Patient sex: M
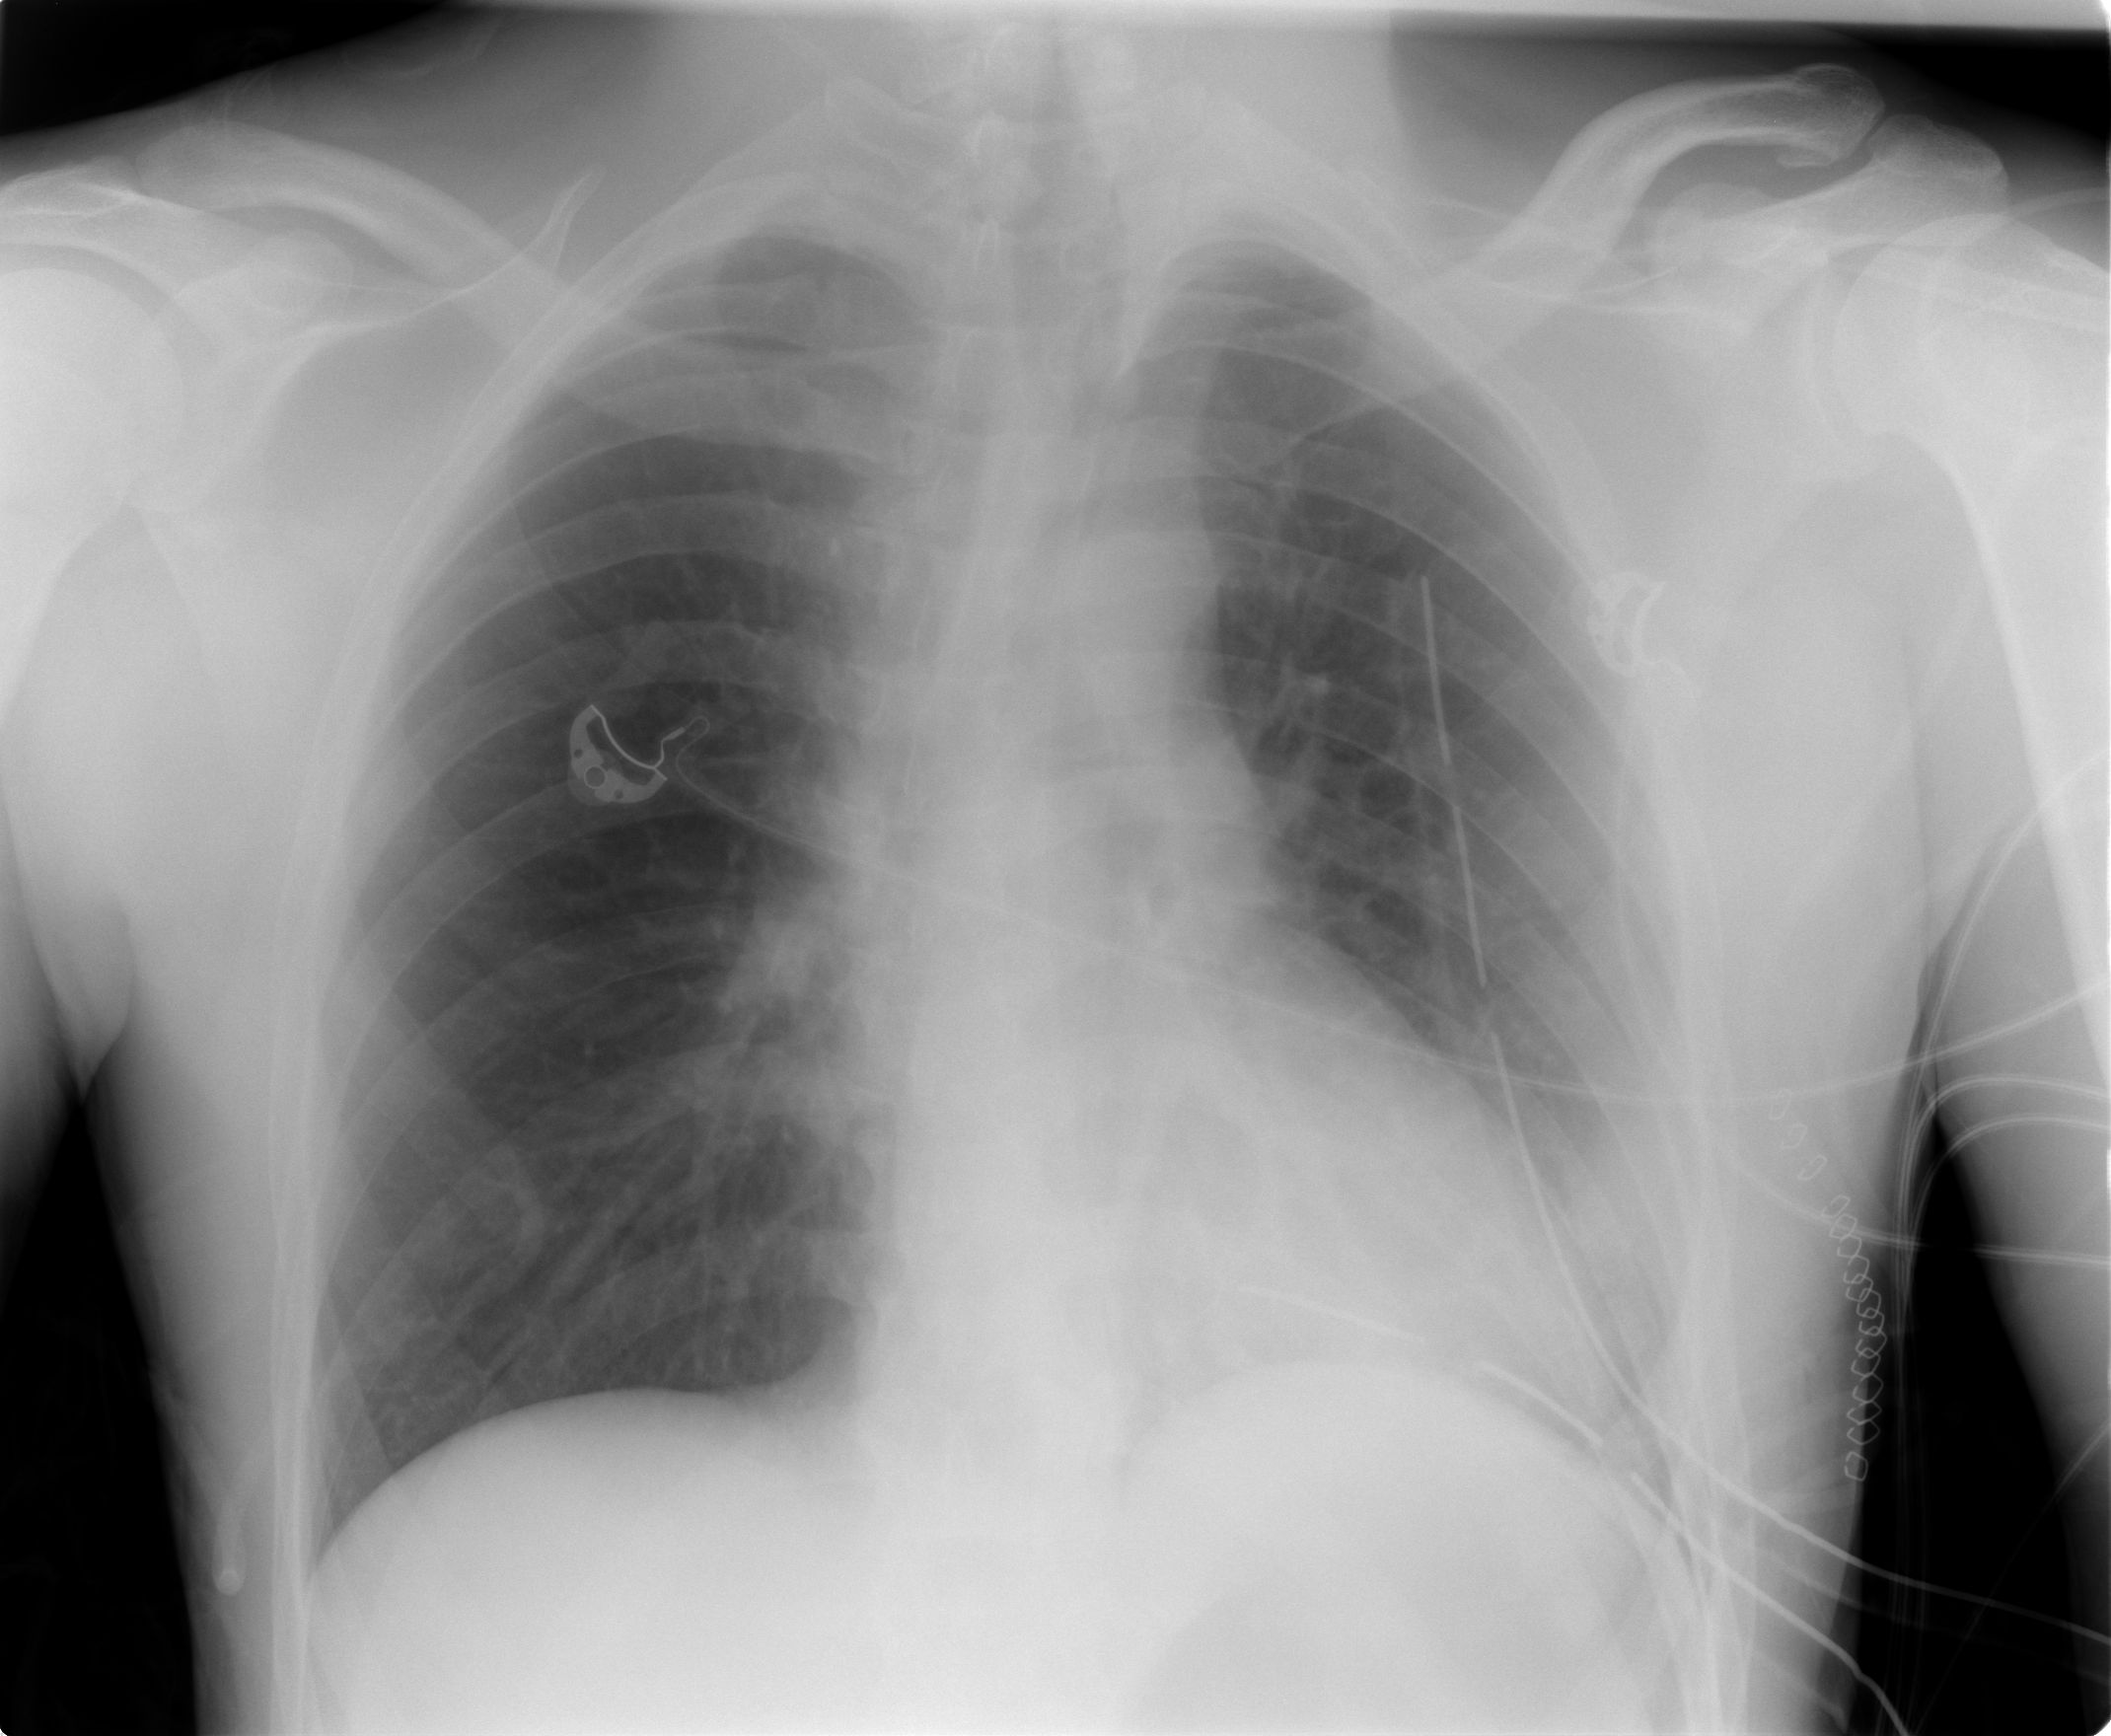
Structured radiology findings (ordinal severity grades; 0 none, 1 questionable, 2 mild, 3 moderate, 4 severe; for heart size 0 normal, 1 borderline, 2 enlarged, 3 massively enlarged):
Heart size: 0
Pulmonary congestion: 0
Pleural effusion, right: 0
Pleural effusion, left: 0
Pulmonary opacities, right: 0
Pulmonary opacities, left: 0
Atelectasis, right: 0
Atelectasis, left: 2